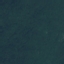
Land use / land cover: Forest